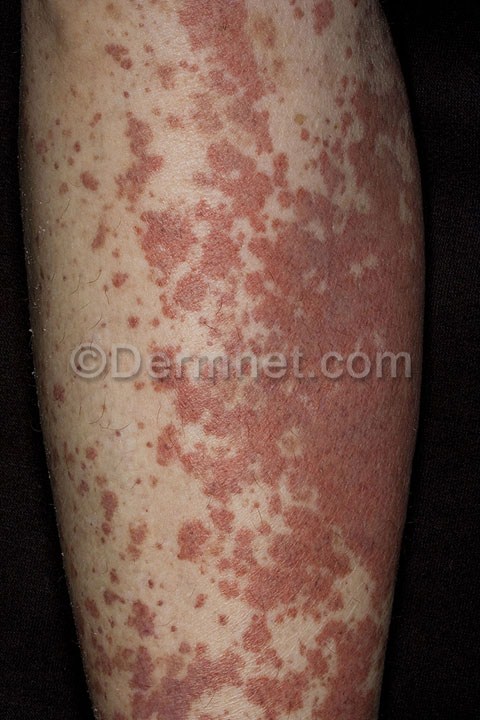
Disease: Vasculitis Photos